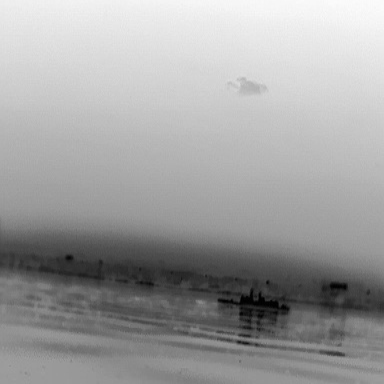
There is a warship in the infrared image.